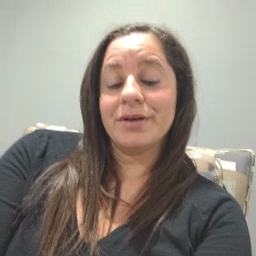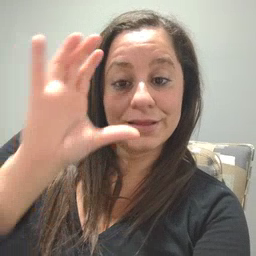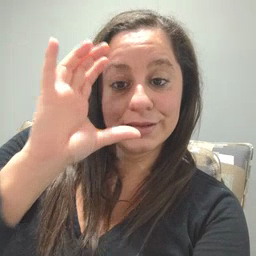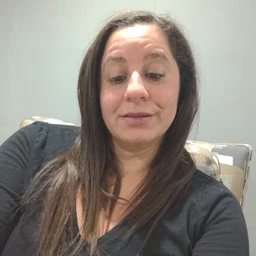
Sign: listen